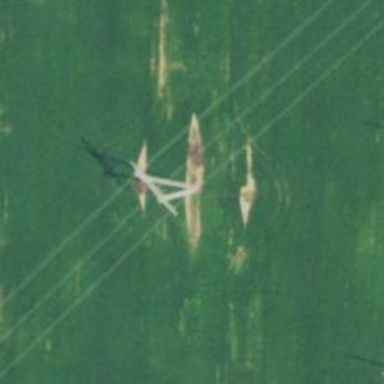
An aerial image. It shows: Lattice structure tower.